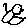
Label: bird